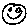
Label: smiley face